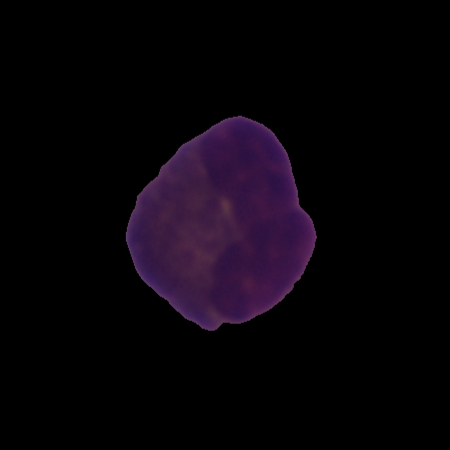
Label: healthy